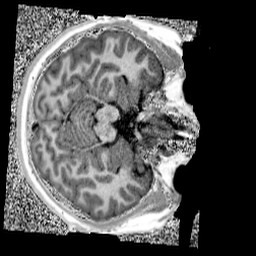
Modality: UNIT1
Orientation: axial
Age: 13
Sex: female
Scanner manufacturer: siemens
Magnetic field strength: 3 T
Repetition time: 4 s
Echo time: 0.00299 s